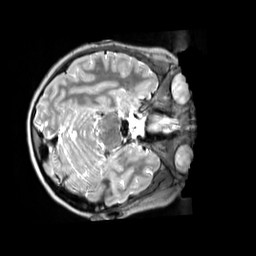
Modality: T2w
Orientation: axial
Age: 11
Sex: male
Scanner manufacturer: siemens
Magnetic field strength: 3 T
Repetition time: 3.2 s
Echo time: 0.408 s